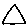
Label: triangle